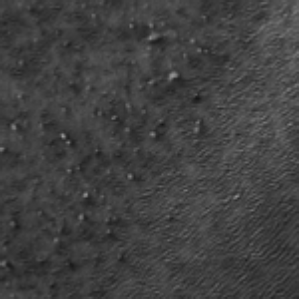
Label: frost